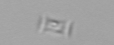
Label: Bacillariophyceae_morphotype1